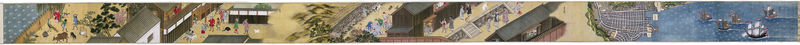
Titel: Makimono Nagasaki en Deshima
Standort: Amsterdam
Institution: Rijksmuseum
Schlagwörter: maison, arbre, arbres, bande, pont, horizontal, mer, chine, japon, animal, bateau, personnages, scène, horizontale, foule, scènes, boeuf, rouleau, vie quotidienne